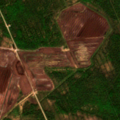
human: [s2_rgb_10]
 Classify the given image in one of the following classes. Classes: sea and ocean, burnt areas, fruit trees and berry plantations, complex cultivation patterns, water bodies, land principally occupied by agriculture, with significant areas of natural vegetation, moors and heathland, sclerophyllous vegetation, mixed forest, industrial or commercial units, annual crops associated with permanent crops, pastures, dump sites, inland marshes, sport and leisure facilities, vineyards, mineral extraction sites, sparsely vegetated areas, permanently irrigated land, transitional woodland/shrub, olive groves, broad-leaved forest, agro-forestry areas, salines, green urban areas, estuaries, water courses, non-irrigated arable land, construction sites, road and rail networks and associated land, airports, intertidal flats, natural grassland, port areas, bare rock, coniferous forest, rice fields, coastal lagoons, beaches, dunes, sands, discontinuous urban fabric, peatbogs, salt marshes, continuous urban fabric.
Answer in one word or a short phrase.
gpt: mixed forest, peatbogs